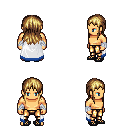
a pixel art fantasy rpg character, male body template, human, tanned skin, white trimmed cape, gold greaves, blonde unkempt hairstyle, white cloth bandages, ghillies, four views (front, back, left, right), 2x2 character sprite sheet, small pixel art, hard edges, no anti-aliasing